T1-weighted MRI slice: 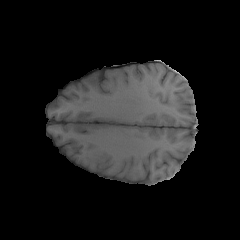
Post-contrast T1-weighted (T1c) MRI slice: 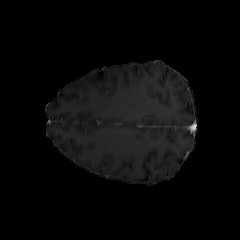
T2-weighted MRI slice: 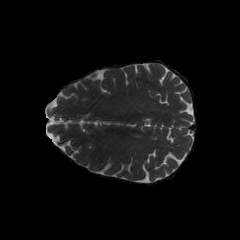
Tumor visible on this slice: no